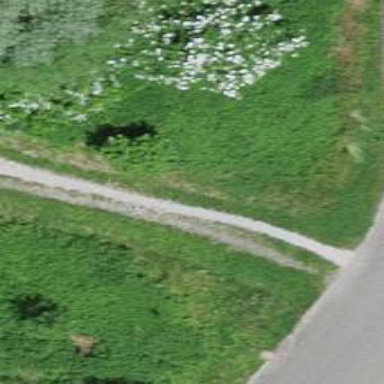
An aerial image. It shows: Path with fine gravel surface.